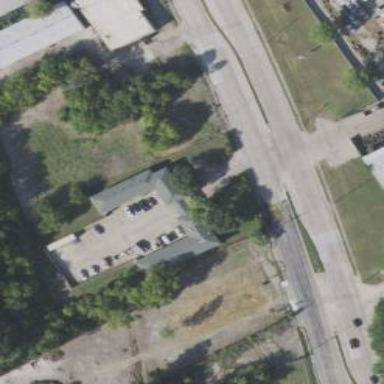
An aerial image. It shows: Motel building.